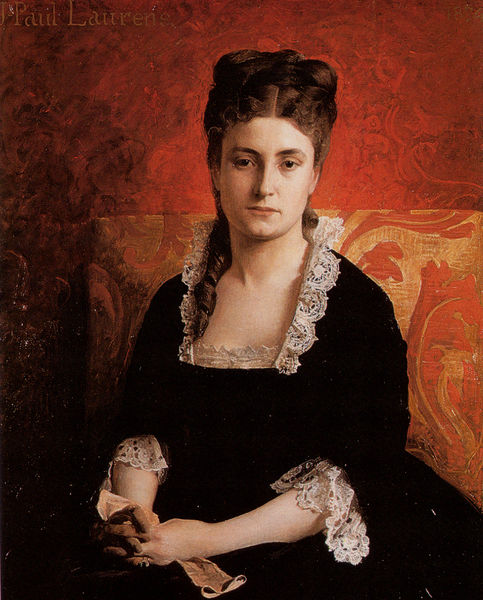
Titel: Portrait de femme
Künstler: Jean Paul Laurens
Standort: Paris
Institution: Musée du Petit Palais
Schlagwörter: blätter, dunkel, gemälde, hand, schatten, weiß, gelb, mädchen, sitzen, ausschnitt, blume, blumen, braun, brust, busen, decolte, finger, frau, frisur, haar, handschuh, handschuhe, hell, hintergrund, kleid, licht, mund, nase, orange, schwarz, stuhl, blick, dame, rot, tuch, malerei, muster, ornament, jung, wand, arme, augen, barock, blass, falten, gesicht, inkarnat, kragen, spitze, trauer, ärmel, bildnis, hals, hände, portrait, porträt, rückenlehne, signatur, öl, auge, gewand, gold, haare, sessel, sitzend, stickerei, spitzen, augenbrauen, brünett, dekollete, frontal, kinn, kontrast, lippen, locke, locken, mittelscheitel, ohren, prinzessin, scheitel, schulter, schultern, schön, vornehm, ranken, adelige, dutt, schrift, sofa, lehne, sitz, mieder, ölgemälde, gefaltet, polster, tapete, zopf, ernst, grübchen, streng, ornamente, melancholisch, hochsteckfrisur, couch, edel, nachdenklich, rüschen, augenbraue, oberkörper, ring, gemustert, blumenmuster, paul, manschetten, beten, brokat, damast, strähne, schein, taschentuch, leder, dunel, strenge, lederhandschuhe, lichtquelle, spitzenkragen, stickerein, spitzenärmel, sitzportrait, sitzporträt, kinnspalte, scharf, fra, spitzenbesatz, laurens, paul laurens, pauline, pauline laurens, hände gefaltet, betrübt, klöppelspitze, gesict, frauenbild, ausshnitt, frau porträt, decollte, frau#, #hände, lauren, hals arme